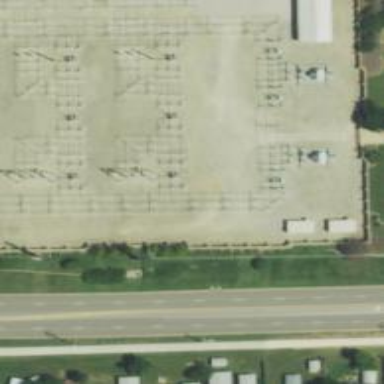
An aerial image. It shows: Switch used for power control.